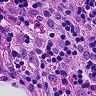
Metastatic tissue present: no